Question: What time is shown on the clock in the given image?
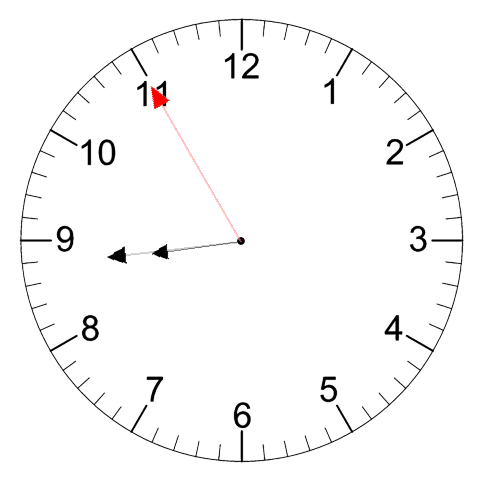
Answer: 08:43:55